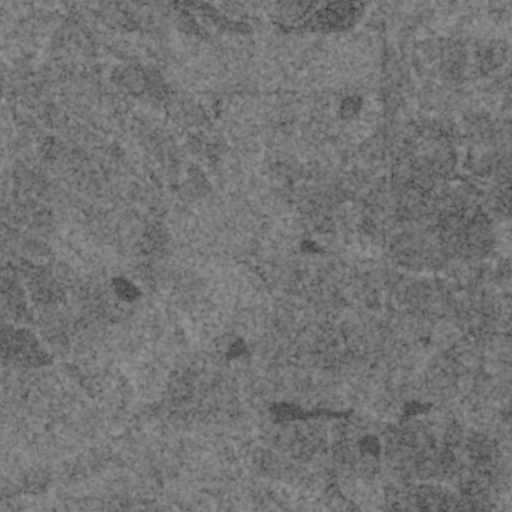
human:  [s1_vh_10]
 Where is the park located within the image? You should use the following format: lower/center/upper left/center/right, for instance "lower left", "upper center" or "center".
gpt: The park is located in the upper right of the image.
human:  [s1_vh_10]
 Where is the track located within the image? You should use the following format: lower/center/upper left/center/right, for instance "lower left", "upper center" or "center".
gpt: There is no track in the image.

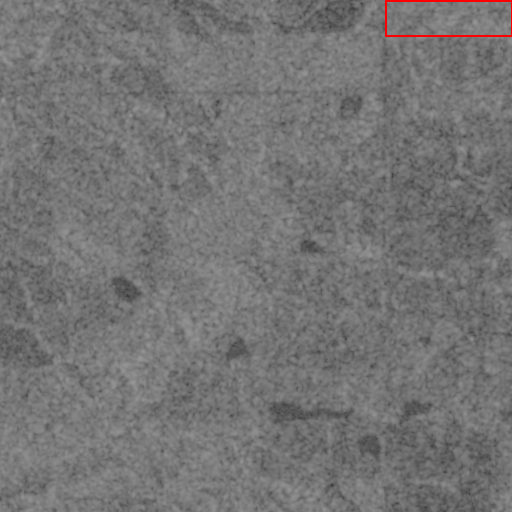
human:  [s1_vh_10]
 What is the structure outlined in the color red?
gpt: The structure outlined in red is a park.
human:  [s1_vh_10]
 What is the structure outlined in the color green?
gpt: There is no green outline.